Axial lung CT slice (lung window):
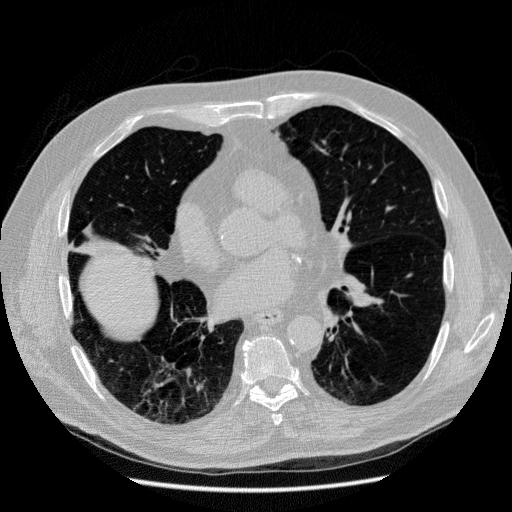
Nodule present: no